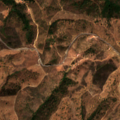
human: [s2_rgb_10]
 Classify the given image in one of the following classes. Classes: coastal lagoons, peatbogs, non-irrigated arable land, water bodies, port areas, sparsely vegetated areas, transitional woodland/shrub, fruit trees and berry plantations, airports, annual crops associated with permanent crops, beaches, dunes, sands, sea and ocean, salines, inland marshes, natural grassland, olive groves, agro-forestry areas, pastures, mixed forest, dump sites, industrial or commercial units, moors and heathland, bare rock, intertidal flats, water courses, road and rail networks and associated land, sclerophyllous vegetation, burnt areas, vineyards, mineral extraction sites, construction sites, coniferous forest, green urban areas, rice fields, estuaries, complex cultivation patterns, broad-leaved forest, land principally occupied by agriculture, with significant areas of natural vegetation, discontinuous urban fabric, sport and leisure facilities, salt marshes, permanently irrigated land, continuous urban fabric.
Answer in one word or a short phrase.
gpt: broad-leaved forest, transitional woodland/shrub